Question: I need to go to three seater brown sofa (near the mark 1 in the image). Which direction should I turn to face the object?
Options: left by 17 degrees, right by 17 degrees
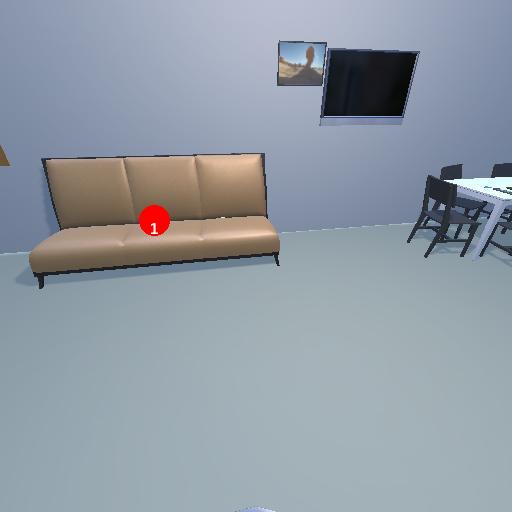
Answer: left by 17 degrees